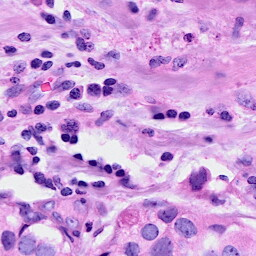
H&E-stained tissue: Breast